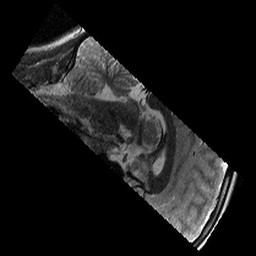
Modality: T2w
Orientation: sagittal
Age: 11
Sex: male
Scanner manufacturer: siemens
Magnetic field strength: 3 T
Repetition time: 9.23 s
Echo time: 0.067 s